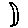
Label: moon